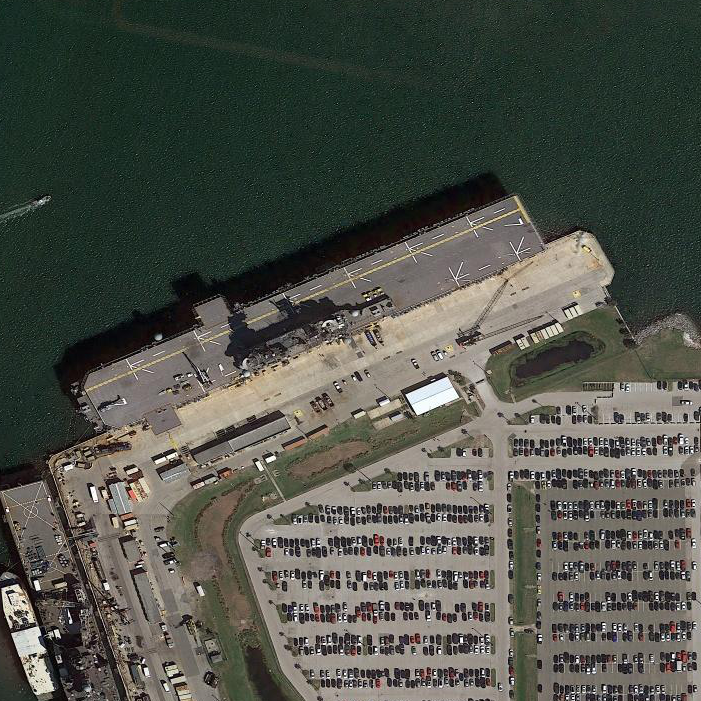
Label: assault